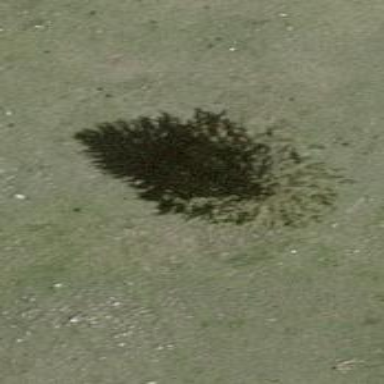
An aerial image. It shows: Single tag "natural: tree."